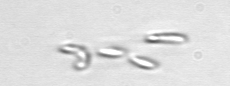
Label: Dinobryon